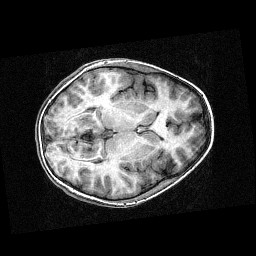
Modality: T1w
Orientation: axial
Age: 9
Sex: female
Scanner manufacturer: siemens
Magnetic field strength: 3 T
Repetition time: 2.3 s
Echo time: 0.00336 s